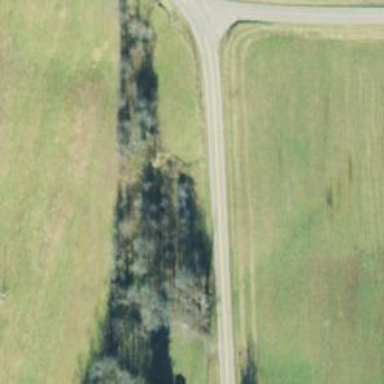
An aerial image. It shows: Secondary road.